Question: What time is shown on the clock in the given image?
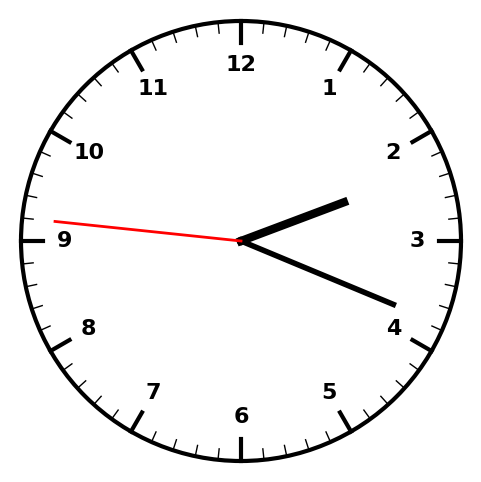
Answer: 02:18:46